Field crop: maize
Growth stage: 2
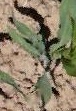
Species: maize